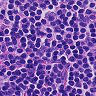
Metastatic tissue present: no